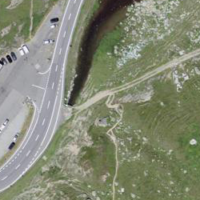
EUNIS habitat code: 26
Species observed at this site:
Carduus defloratus
Oenanthe oenanthe
Silene nutans
Aquila chrysaetos
Anthus spinoletta
Jacobaea incana
Pyrrhocorax graculus